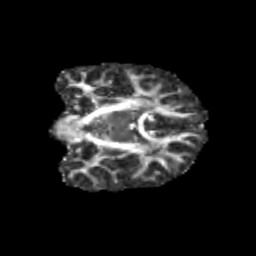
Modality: FA
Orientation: coronal
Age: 9
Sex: male
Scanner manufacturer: siemens
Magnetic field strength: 3 T
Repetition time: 3.8 s
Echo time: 0.07 s